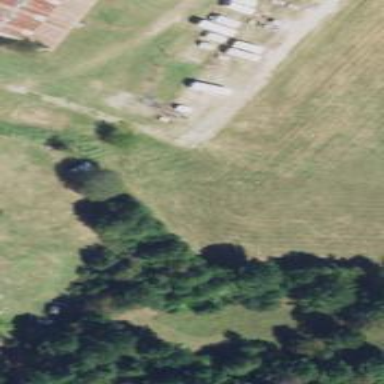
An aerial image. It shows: Driveway leading to service road.